Question: How can i query a particular customer with all his transaction amount, currency and get the total amount of transaction the customer made in various currencies.

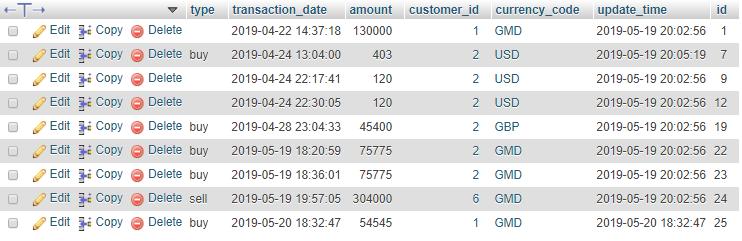
Answer: Try this. This will return the SUM of amount per currency per customer.
'''
SELECT customer_id,currency_code,SUM(amount)
FROM your_table
--if you wants to see the result for a specific customer, add this following filter
WHERE customer_id = <put customer id here>
GROUP BY customer_id,currency_code
'''